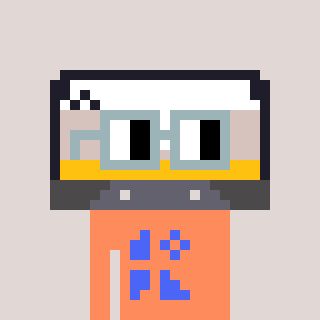
a pixel art character with square dark gray glasses, a cassette tape-shaped head and a peachy-colored body on a warm background